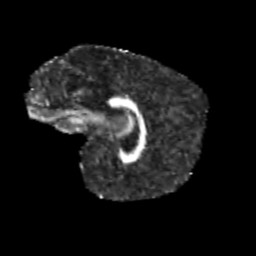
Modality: FA
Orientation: sagittal
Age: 10
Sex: female
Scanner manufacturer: siemens
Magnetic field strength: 3 T
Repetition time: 3.8 s
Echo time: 0.07 s